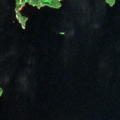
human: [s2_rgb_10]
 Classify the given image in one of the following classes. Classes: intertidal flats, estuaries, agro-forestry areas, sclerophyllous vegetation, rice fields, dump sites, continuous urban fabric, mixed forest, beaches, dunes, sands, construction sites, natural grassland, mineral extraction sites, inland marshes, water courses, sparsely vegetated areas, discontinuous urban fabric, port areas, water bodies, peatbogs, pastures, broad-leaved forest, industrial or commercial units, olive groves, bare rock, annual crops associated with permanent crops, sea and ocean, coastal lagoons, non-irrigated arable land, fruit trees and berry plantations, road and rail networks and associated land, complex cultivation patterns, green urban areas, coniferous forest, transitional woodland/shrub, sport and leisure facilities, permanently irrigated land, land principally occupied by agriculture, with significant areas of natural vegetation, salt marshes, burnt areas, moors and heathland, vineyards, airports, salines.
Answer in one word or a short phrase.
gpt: mixed forest, water bodies